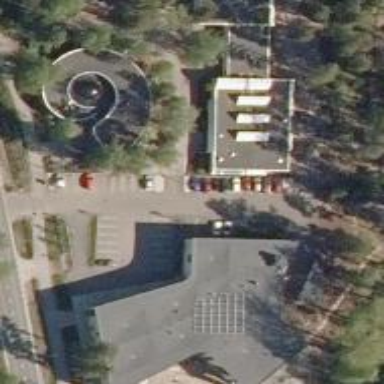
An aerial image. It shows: Civic building.